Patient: sex M, age 58
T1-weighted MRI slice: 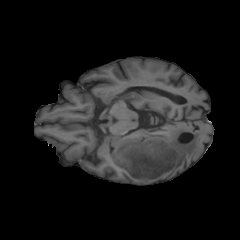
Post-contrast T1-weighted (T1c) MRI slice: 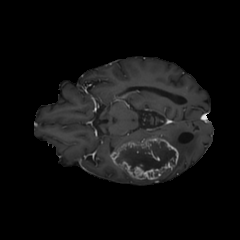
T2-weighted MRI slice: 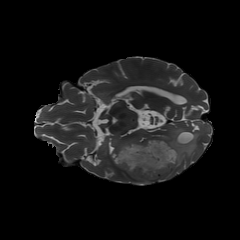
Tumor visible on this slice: yes
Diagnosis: Glioblastoma, IDH-wildtype
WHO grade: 4